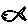
Label: fish